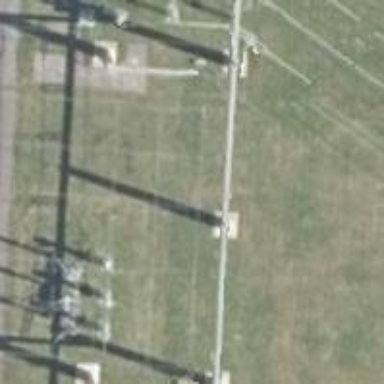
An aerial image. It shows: Bay for power line.